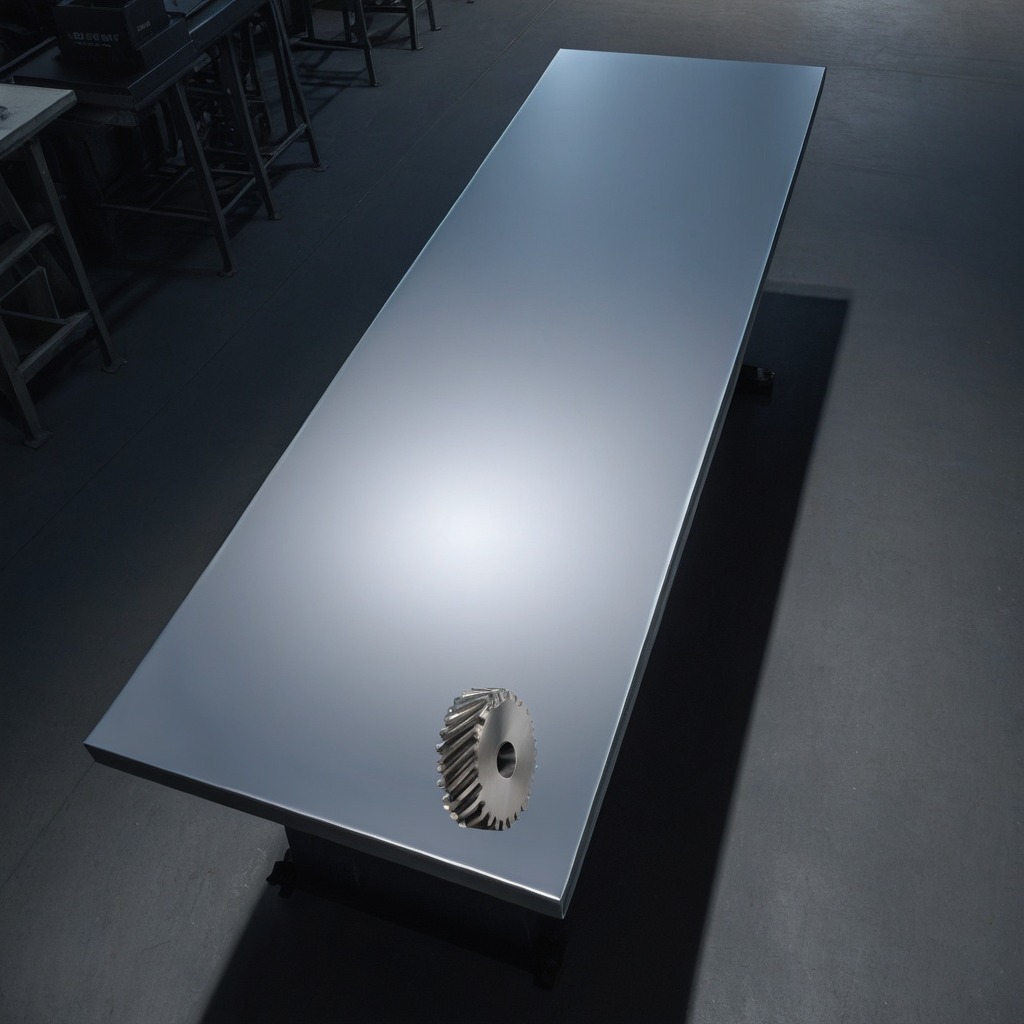
A steel gear with teeth is lying on the tabletop.